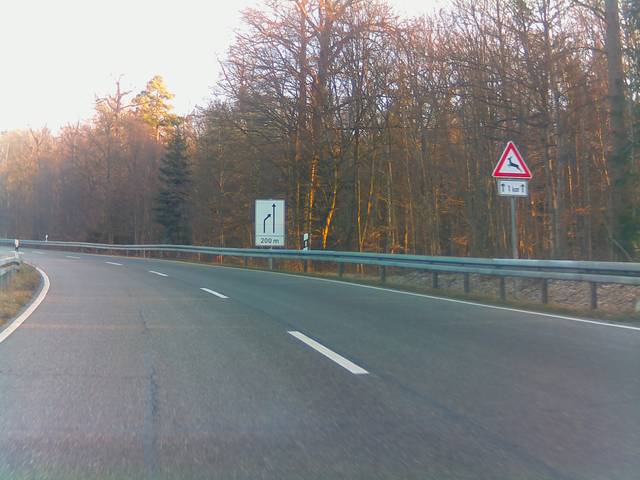
Region: Germany
Coordinates: 48.76, 9.117